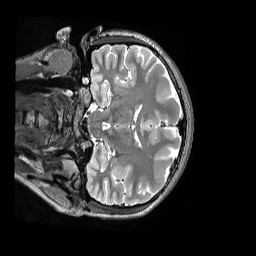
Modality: T2w
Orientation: coronal